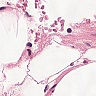
Metastatic tissue present: no